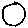
Label: circle